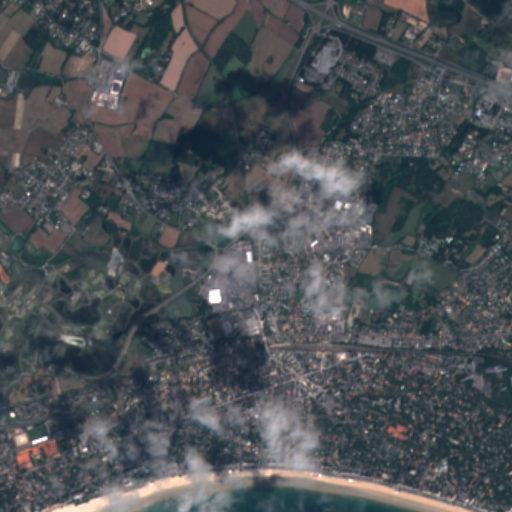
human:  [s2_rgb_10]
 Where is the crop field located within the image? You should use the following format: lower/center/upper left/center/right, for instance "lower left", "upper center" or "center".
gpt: The crop field is located in the upper left of the image.
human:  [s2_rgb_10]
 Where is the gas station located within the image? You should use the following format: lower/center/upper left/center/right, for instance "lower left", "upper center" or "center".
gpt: The gas station is located in the center of the image.
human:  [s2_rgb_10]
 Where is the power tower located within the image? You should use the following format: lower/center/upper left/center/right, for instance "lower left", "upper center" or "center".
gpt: The power tower is located in the center right of the image.
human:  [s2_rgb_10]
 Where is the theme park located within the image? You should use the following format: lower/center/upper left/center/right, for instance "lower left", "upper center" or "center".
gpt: The theme park is located in the upper left of the image.
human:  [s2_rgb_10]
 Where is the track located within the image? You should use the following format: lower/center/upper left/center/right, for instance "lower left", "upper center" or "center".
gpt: The track is located in the lower right of the image.
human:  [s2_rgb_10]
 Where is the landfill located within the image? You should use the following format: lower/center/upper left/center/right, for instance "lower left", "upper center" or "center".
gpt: There is no landfill in the image.